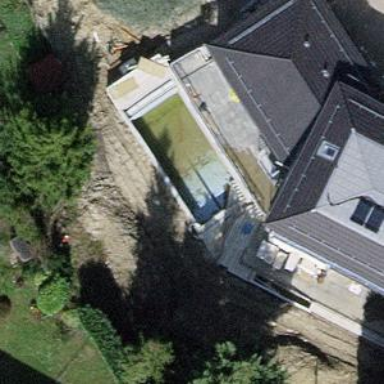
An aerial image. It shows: Swimming pool located in leisure land.